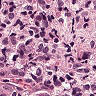
Metastatic tissue present: yes